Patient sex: M
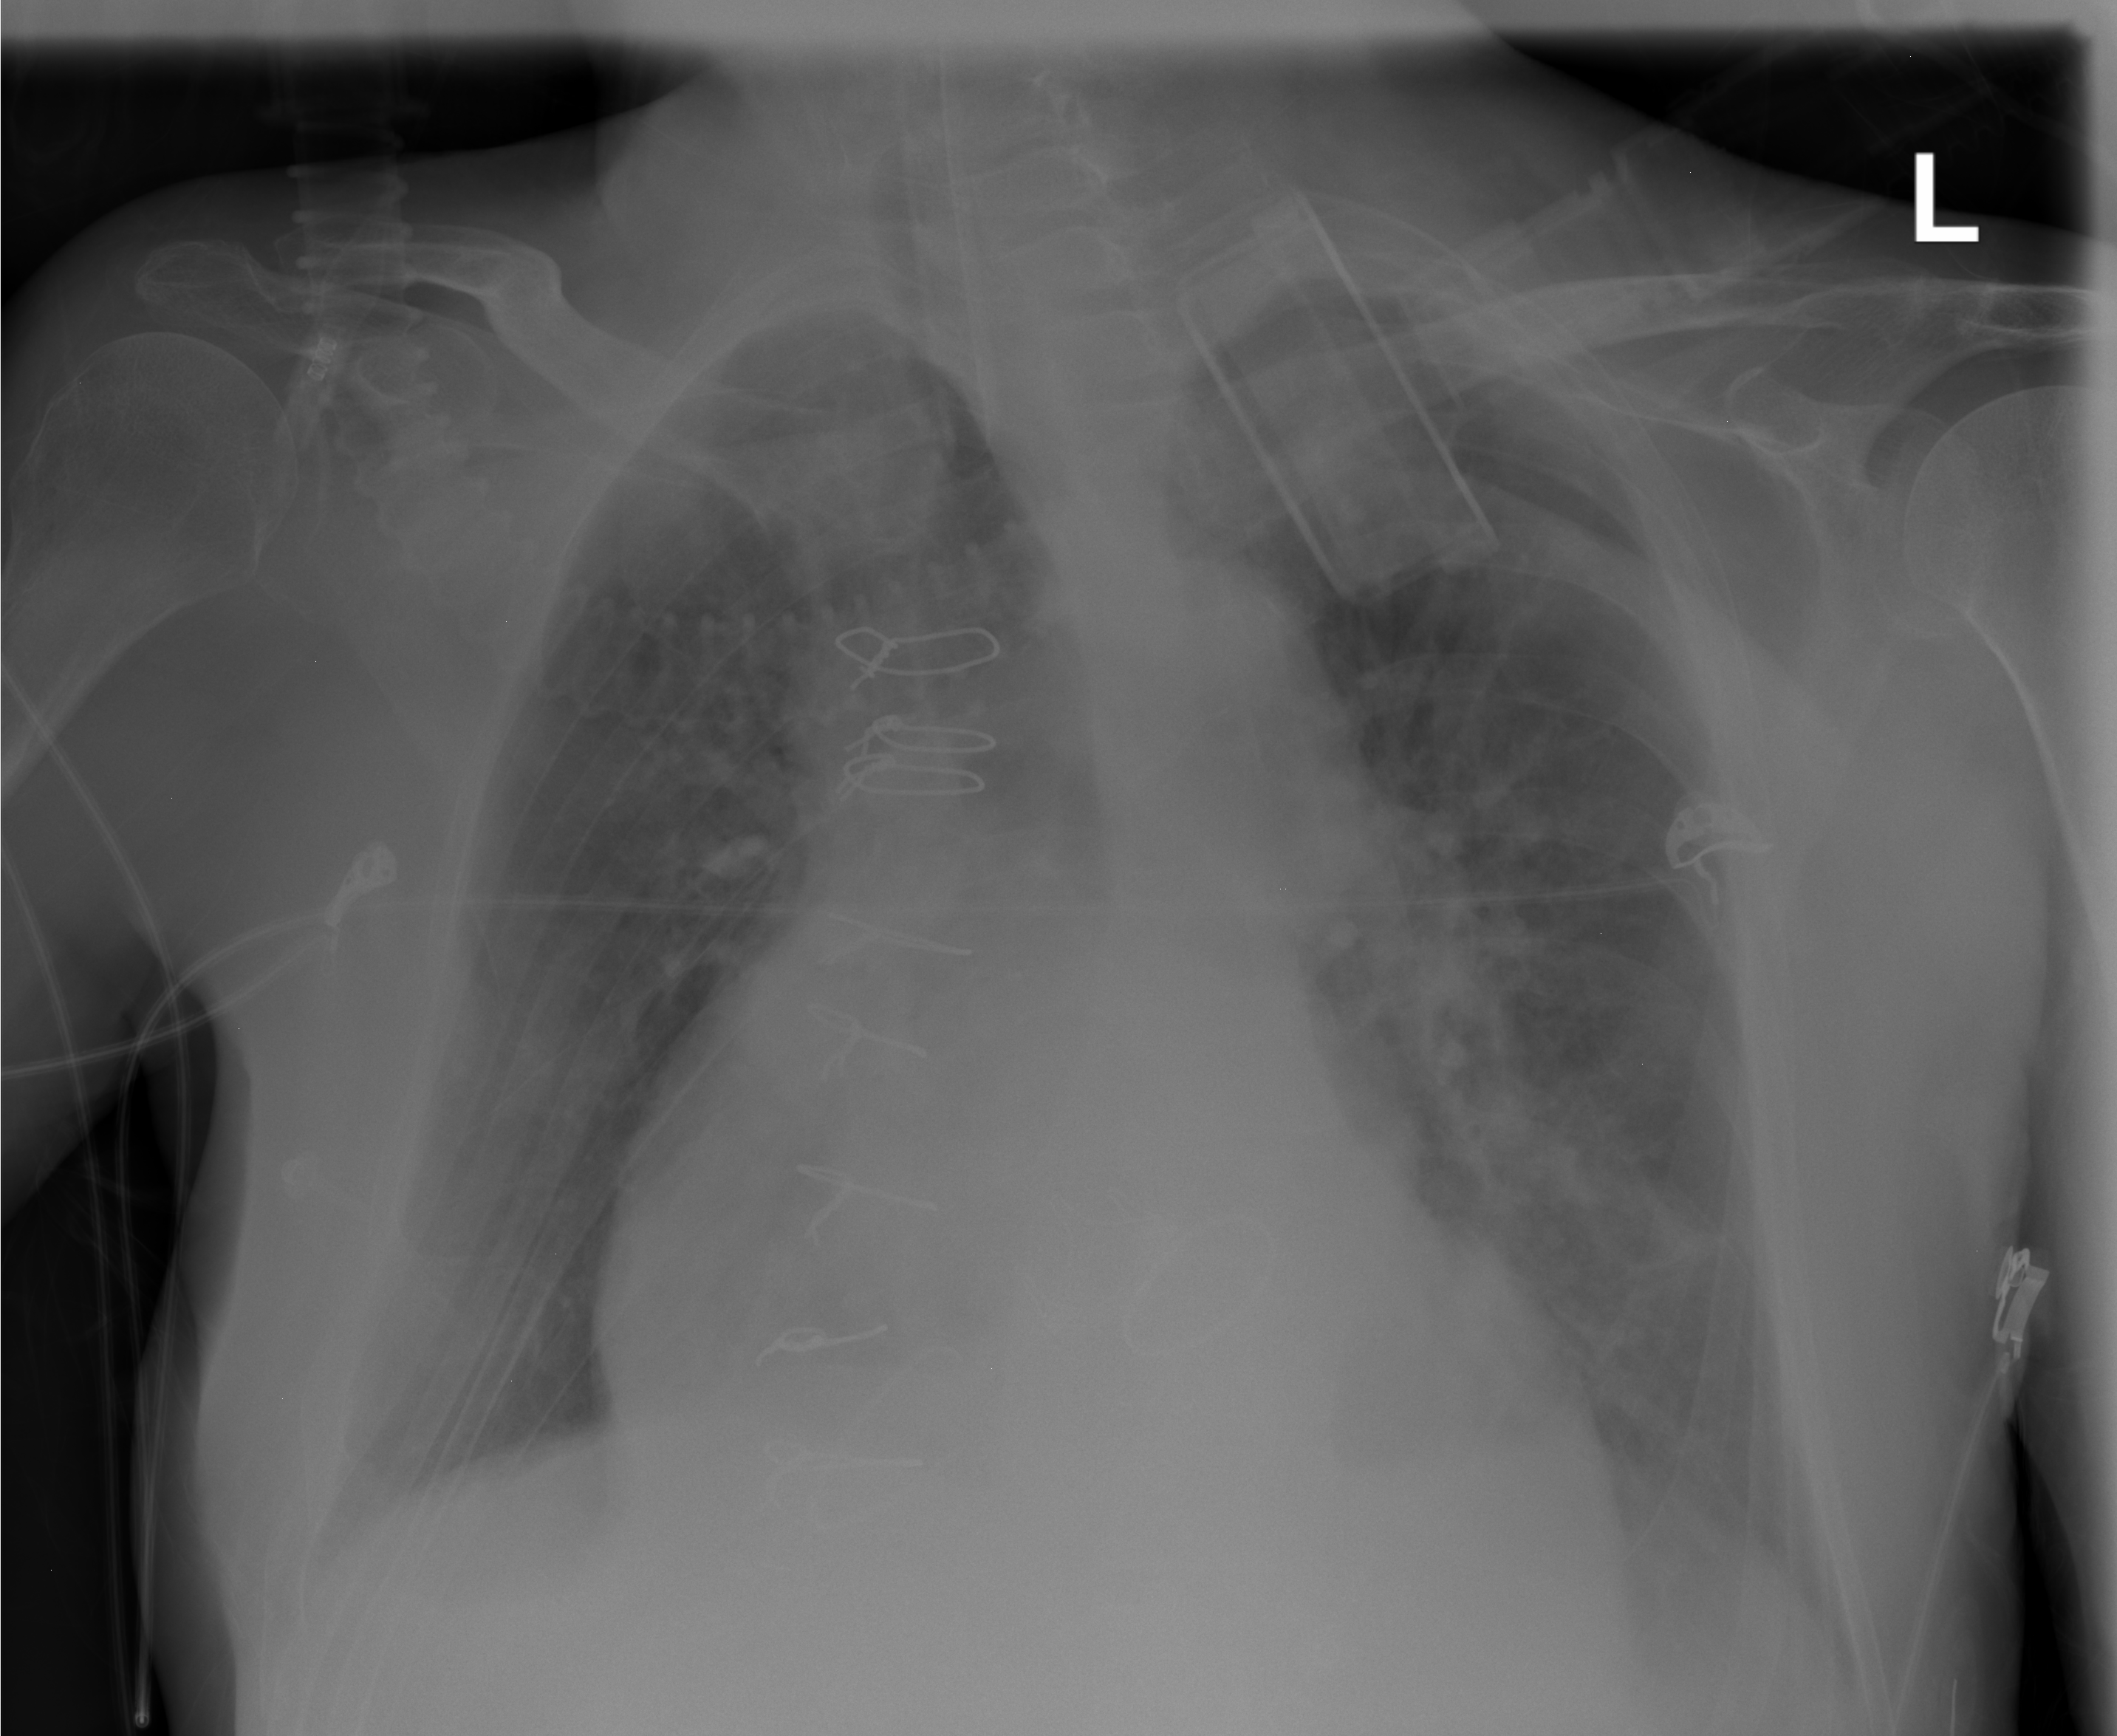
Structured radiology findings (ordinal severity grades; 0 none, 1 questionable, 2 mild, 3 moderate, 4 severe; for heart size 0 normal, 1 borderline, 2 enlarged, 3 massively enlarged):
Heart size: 3
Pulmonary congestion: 2
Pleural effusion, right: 0
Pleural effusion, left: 0
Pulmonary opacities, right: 0
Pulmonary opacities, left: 0
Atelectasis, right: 0
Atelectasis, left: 0